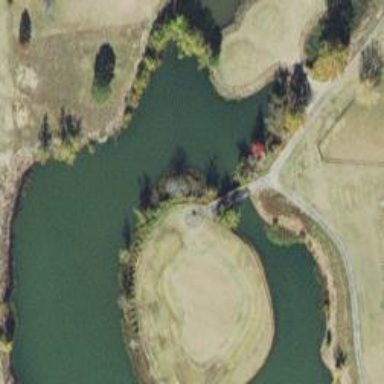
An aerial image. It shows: Path for both roads and golfers.